Question: I've added shortcode to a page via a custom textarea in my Wordpress admin, but the shortcode is seen as text and gets wrapped in quotation marks, so it doesn't work.

This is basically how I sanitize my input:
'''
if( isset( $input['textarea_input'] ) )
$new_input['textarea_input'] = sanitize_text_field( $input['textarea_input'] );
'''
This is how I output it on the page:
'''
<?php echo $options['textarea_input']; ?>
'''
do_shortcode does not change anything
'''
<?php echo do_shortcode($options['textarea_input']); ?>
'''
My guess is that the Wordpress TinyMCE editor recognizes shortcode, and therefor it works. Since mine is added via a hidden text area, it's just seen as plain text. What does the TinyMCE editor what I'm not doing? I wan't
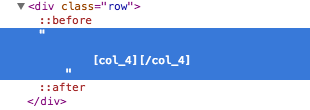
Answer: Your sort of right, the Wordpress editor saves content thru a filter called 'the_content'. This filter is used to filter the content of the post after it is retrieved from the database and before it is printed to the screen. Apply this filter to simulate TinyMCE formatting.
'''
<?php echo apply_filters( 'the_content', $options['textarea_input']); ?>
'''